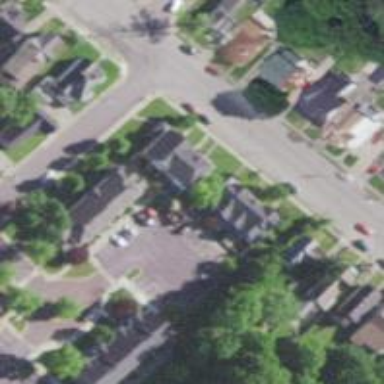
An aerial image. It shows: Living street.